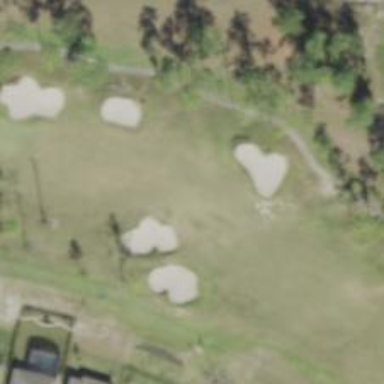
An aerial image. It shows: Golf hole.